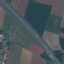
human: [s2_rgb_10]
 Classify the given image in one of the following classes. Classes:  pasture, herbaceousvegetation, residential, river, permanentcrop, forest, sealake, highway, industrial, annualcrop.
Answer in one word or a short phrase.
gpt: Highway